Question: Why is "Unassigned" the only option available from the TFS 2013 agile task board? Why don't I see a list of team members. I have assigned team members to the team project. Also, if I open the task to get at all of the details, the Assigned To field has a list of all the users I would expect to be able to select from the agile board view.
Here's a screenshot of the Agile board where I am trying to assign the task to someone, but only see "Unassigned." I also cannot type in the field.

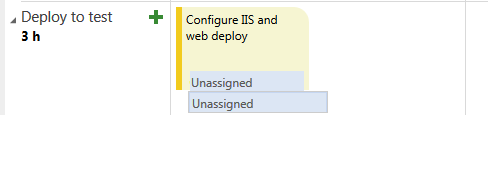
Answer: In my experience, this was related to capacity. For each sprint, you can set the number of hours per day and days off per user. I found that if a user was given 0 hours capacity for the sprint, they would not appear in the drop-down on the task board.